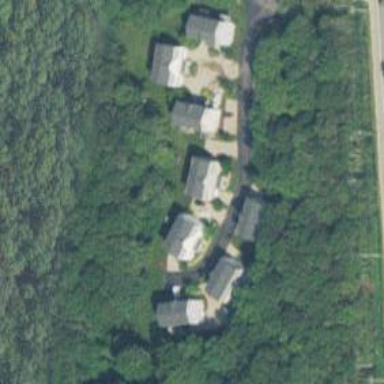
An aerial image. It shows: Condominium within residential area.